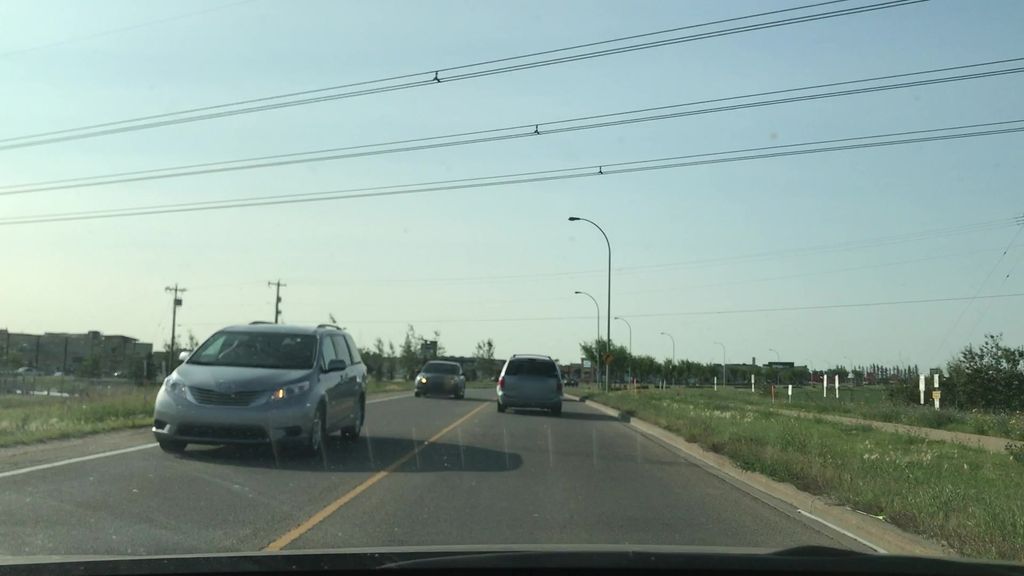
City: edmonton